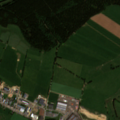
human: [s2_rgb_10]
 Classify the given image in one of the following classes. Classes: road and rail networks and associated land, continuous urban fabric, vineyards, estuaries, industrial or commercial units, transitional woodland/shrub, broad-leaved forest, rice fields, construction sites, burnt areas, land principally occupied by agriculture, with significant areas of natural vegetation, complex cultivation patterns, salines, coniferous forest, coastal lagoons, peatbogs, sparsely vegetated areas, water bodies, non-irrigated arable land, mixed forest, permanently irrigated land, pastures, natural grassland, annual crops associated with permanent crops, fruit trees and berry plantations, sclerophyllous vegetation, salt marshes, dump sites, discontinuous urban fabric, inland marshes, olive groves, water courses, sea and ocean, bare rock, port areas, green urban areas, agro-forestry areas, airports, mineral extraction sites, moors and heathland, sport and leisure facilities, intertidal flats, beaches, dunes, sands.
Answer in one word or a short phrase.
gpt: industrial or commercial units, pastures, coniferous forest